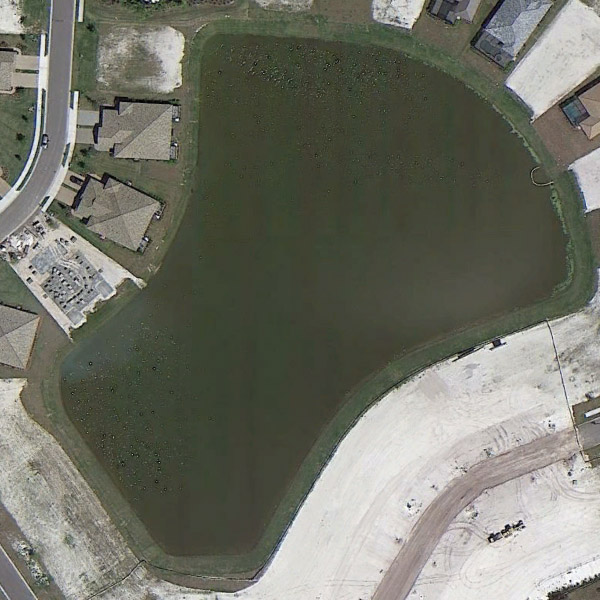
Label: Pond